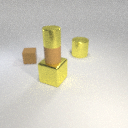
small brown rubber cylinder above large yellow metal cube